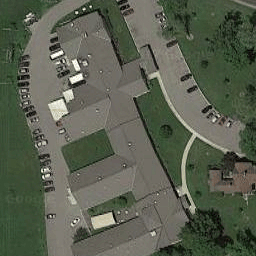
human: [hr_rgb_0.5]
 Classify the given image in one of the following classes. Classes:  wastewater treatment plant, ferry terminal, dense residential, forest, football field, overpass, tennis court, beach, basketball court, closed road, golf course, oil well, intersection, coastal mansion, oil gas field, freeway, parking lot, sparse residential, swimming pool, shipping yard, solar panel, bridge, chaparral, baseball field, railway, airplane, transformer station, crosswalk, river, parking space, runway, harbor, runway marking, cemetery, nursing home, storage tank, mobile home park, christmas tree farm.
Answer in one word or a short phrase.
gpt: nursing home